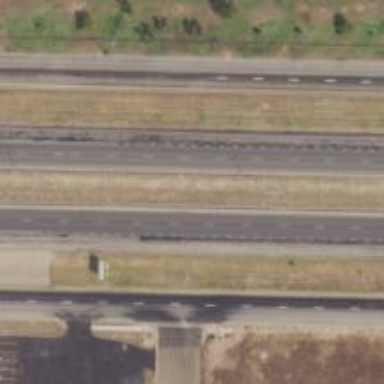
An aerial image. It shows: Motorway junction.